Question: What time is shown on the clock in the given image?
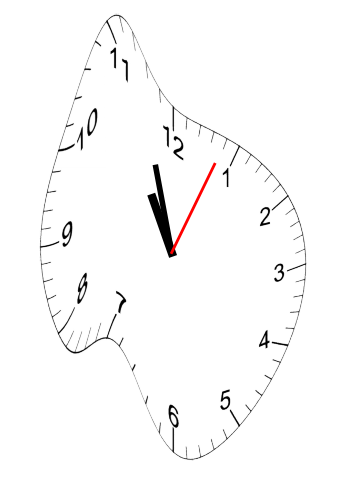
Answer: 10:57:04